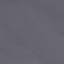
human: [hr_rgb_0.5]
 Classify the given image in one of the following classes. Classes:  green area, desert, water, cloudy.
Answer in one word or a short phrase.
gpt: water